Field crop: maize
Growth stage: 2
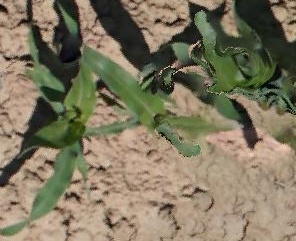
Species: maize